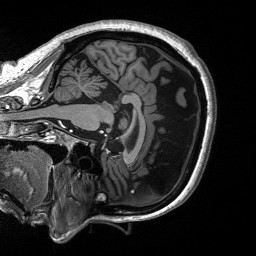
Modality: T1w
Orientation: sagittal
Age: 48
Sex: female
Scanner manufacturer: siemens
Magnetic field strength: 3 T
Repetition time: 2.53 s
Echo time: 0.00219 s